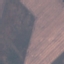
Land use / land cover class: AnnualCrop